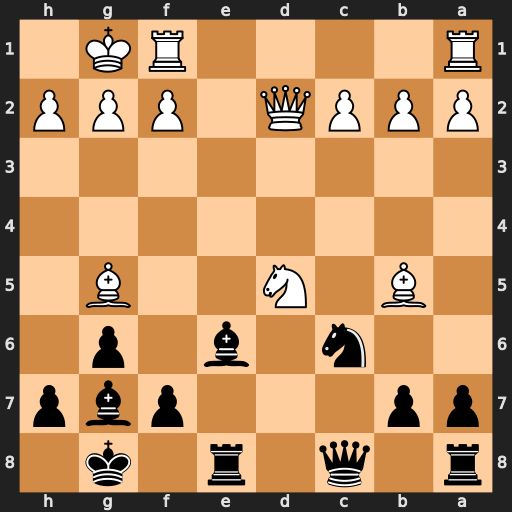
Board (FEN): r1q1r1k1/pp3pbp/2n1b1p1/1B1N2B1/8/8/PPPQ1PPP/R4RK1
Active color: b
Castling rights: -
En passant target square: -
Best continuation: Bxd5 Qxd5 Re5 Bxc6 Rxd5